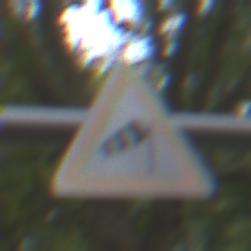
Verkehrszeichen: SeitenwindVonRechts
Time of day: MorningAfternoon
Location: Outdoor (Urban)
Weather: Overcast
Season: NotSpecified
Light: Natural